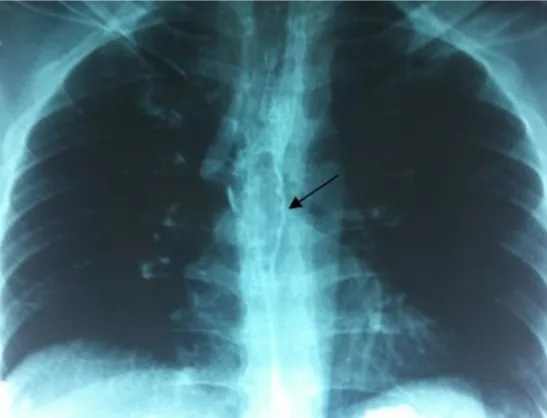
Chest X ray shows the presence of the foreign body in the middle part of the esophagus (arrow).
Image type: radiology (x_ray)